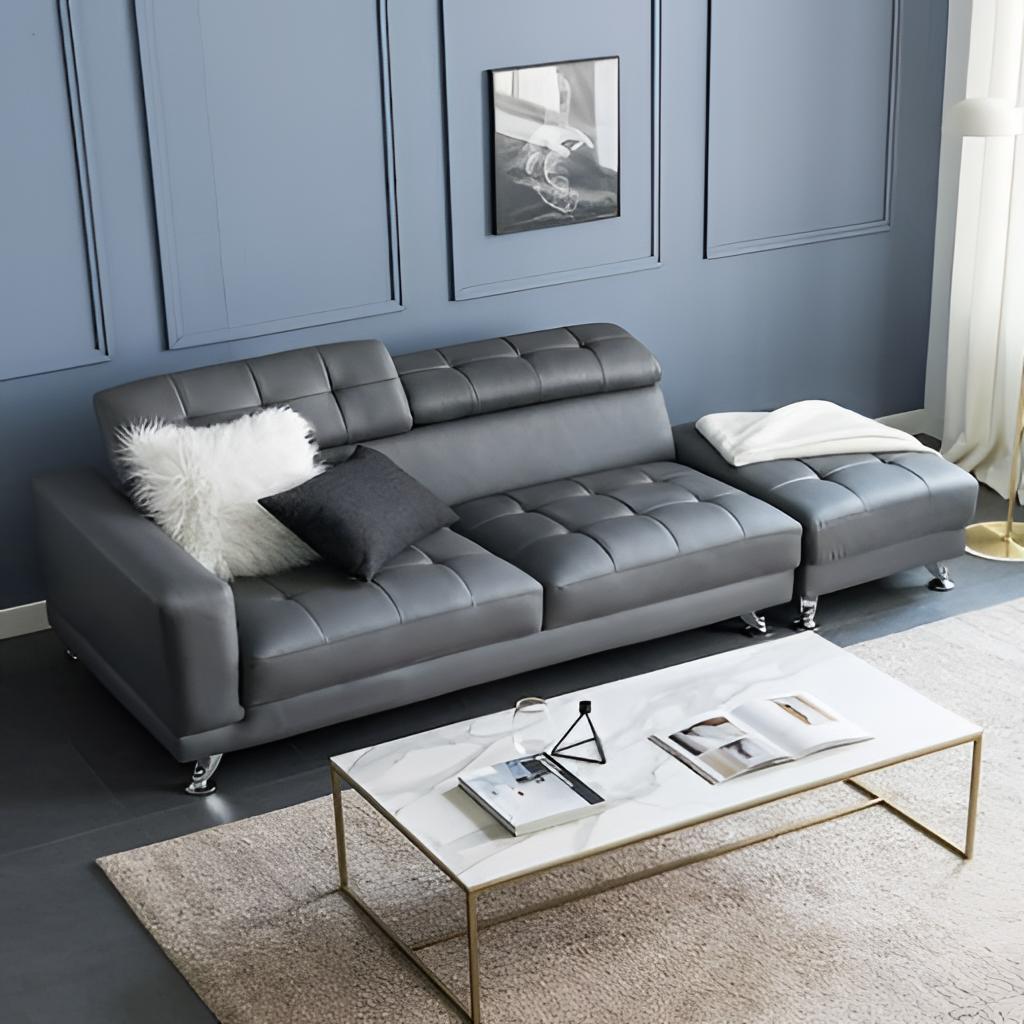
gray leather sectional sofa, living room, contemporary, gray tile flooring, with large square pattern, paint wallpaper, with solid pattern